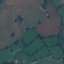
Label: Pasture